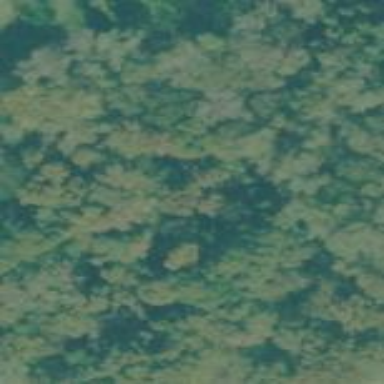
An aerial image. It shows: Mixed woodland with variety of leaf types and cycles.